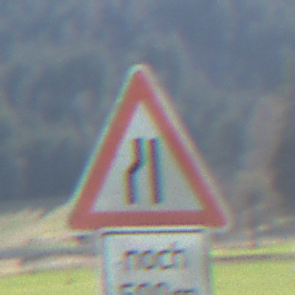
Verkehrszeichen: EinseitigVerengteFahrbahnLinks
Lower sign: LaengeEinerStrecke3
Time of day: MorningAfternoon
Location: Outdoor (Nature)
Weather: PartlyCloudy
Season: NotSpecified
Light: Natural